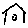
Label: house